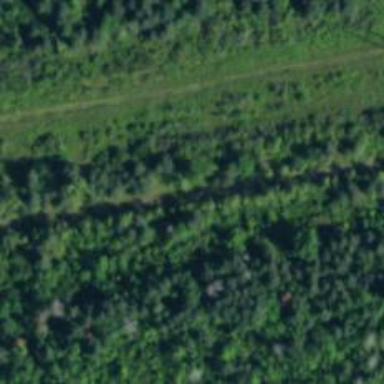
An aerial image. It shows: Abandoned railway.